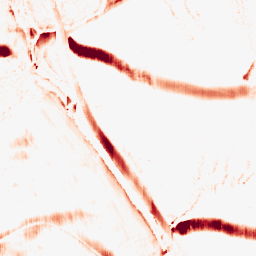
Category: morphological
Decomposition family: morphological_rect
Decomposition parameters: operation: opening
width: 5
height: 20
Upsampling method: sinc_hamming
Upsampling parameters: scale: 2
kernel_size: 4
Upsampling scale: 2